Question: I've recently had to clone an project and rebuild bower packages. jQuery has updated I believe, and is now throwning an warning:
'Please go take a look in "app/bower_components/jquery" for the file you need, then manually include it in your file.'
I've done this. And everythign works properly. However, everytime I 'grunt serve' the warning still gets thrown?
'''
jquery was not injected in your file.
'''
How do I remove this error? and will this error out a grunt build? I'm sure the warning is harmless but it's really upsetting to keep seeing it.
'''
{
"name": "jordan",
"version": "0.0.0",
"dependencies": {
"angular": "1.2.6",
"json3": "~3.2.6",
"es5-shim": "~2.1.0",
"angular-resource": "1.2.6",
"angular-cookies": "1.2.6",
"angular-sanitize": "1.2.6",
"angular-route": "1.2.6",
"jquery-ui": "~1.10.3"
},
"devDependencies": {
"angular-mocks": "1.2.6",
"angular-scenario": "1.2.6"
}
}
'''

'''
{
"name": "jquery",
"version": "2.1.0",
"ignore": [
"**/.*",
"build",
"speed",
"test",
"*.md",
"AUTHORS.txt",
"Gruntfile.js",
"package.json",
"bower.json"
],
"dependencies": {
"sizzle": "1.10.16"
},
"devDependencies": {
"requirejs": "~2.1.8",
"qunit": "~1.12.0",
"sinon": "~1.7.3"
},
"keywords": [
"jquery",
"javascript",
"library"
],
"homepage": "https://github.com/jquery/jquery",
"_release": "2.1.0",
"_resolution": {
"type": "version",
"tag": "2.1.0",
"commit": "cac43f3ef791b7e68c1917a734fb92e04450c111"
},
"_source": "git://github.com/jquery/jquery.git",
"_target": ">=1.6",
"_originalSource": "jquery"
}
'''
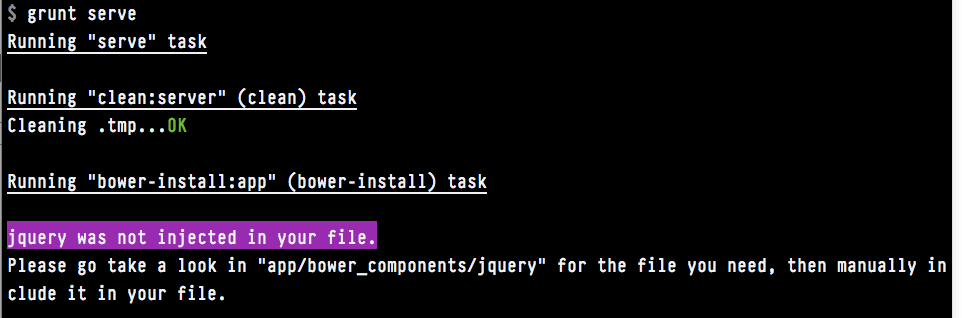
Answer: You can workaround this problem changing the bower.json of your project and override some package with problem
'''
"overrides": {
"jquery": {
"main": "./dist/jquery.js"
}
}
'''
You can sse more about that in <URL>
But, looks like that current version of the JQuery is playing into the Bower rules.